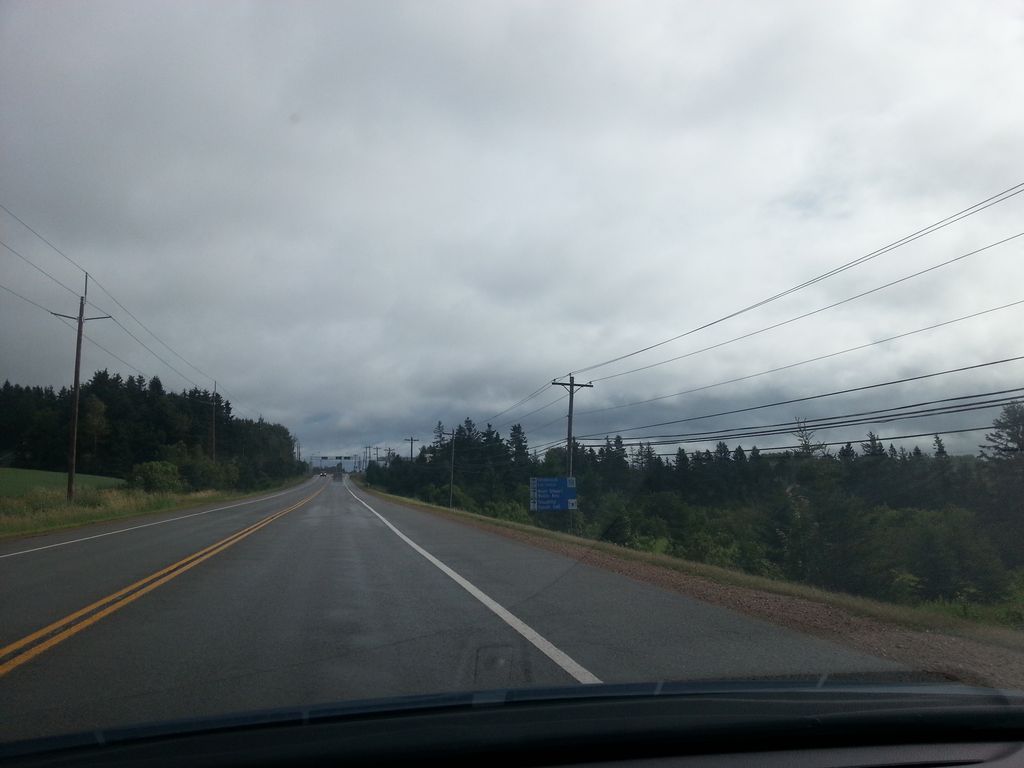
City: charlottetown